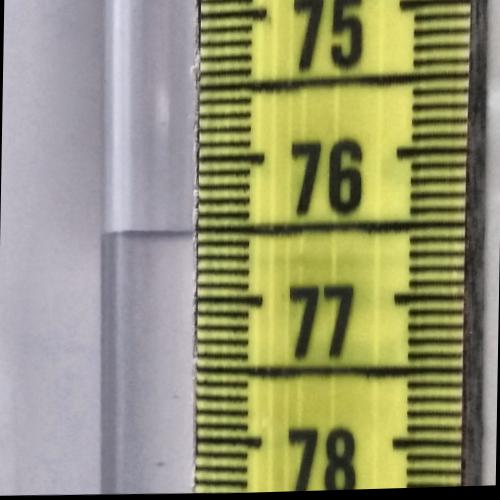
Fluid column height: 76.5 cm